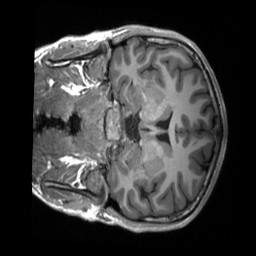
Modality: T1w
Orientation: coronal
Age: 17
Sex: male
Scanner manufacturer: siemens
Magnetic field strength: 3 T
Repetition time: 2.3 s
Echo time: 0.00232 s